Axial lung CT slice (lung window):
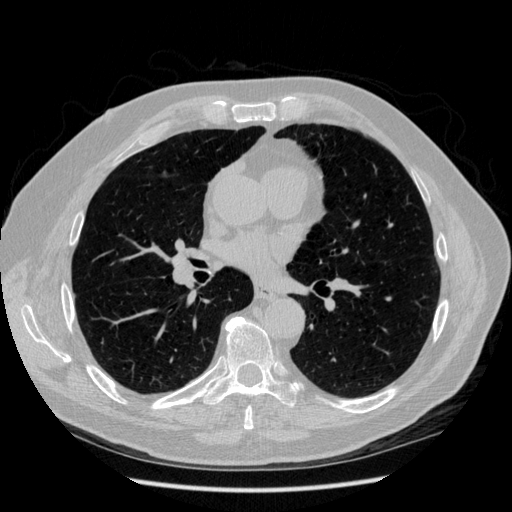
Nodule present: yes
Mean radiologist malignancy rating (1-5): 2.5